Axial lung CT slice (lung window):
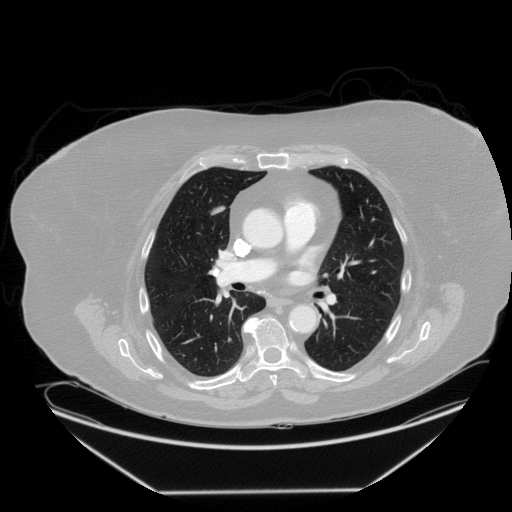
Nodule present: yes
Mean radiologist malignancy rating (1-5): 3.667